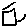
Label: square